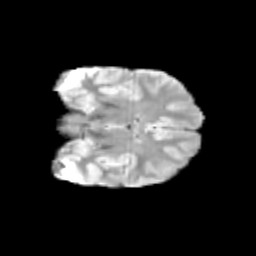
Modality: T2w
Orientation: coronal
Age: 14
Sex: female
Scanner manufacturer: siemens
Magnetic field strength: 3 T
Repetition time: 3.8 s
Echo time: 0.07 s